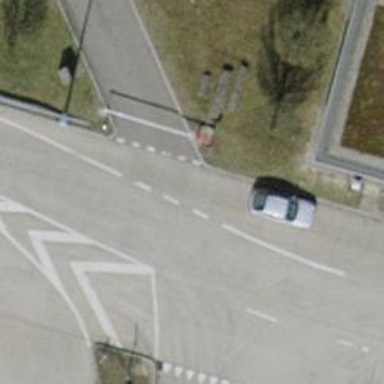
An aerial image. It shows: Lift gate barrier.